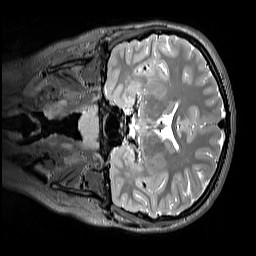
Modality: T2w
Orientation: coronal
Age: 12
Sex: female
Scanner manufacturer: siemens
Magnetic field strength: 3 T
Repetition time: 3.2 s
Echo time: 0.408 s